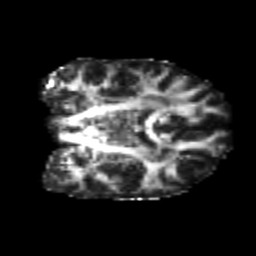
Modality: FA
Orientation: coronal
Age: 26
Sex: female
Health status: healthy
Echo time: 0.074 s